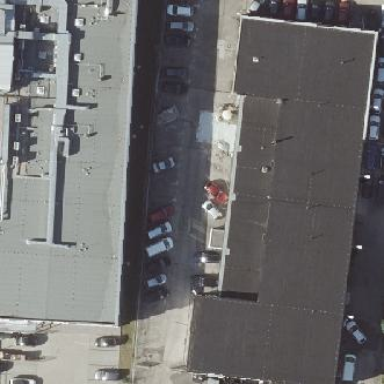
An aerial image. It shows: Building that houses car shop.